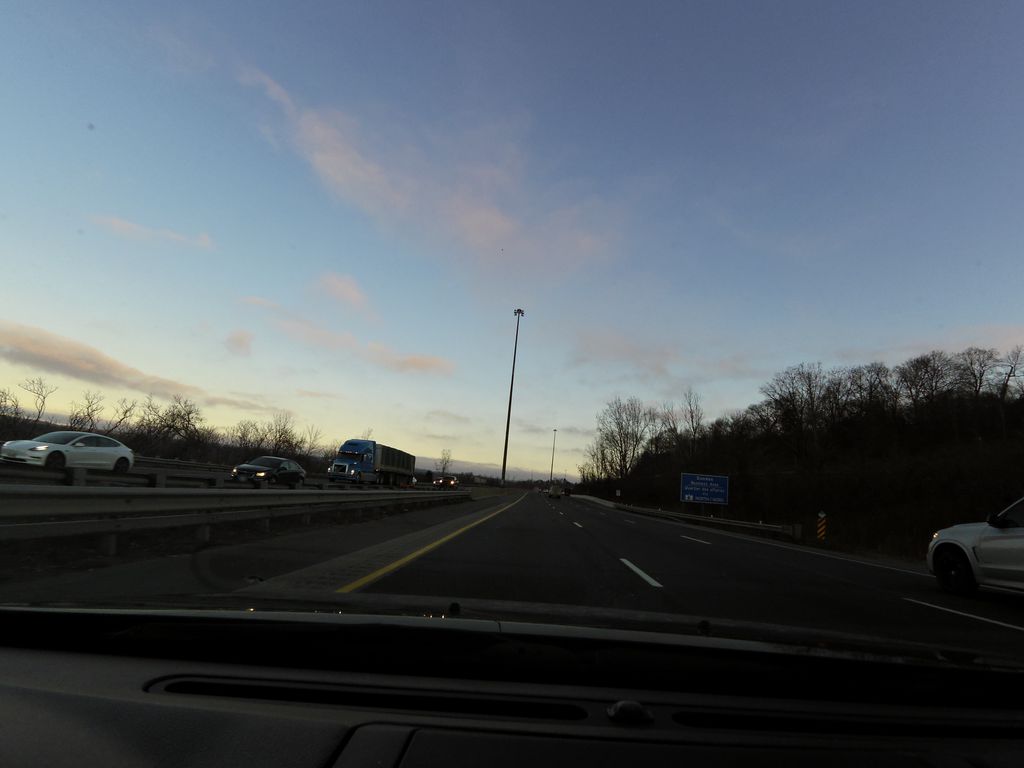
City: hamilton